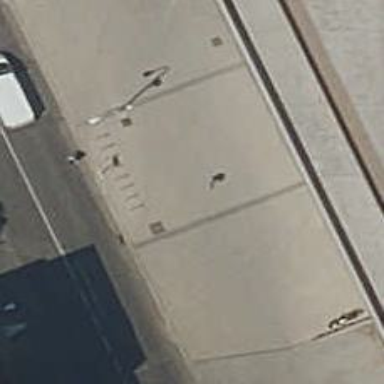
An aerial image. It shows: Bicycle parking area with stands available.